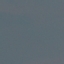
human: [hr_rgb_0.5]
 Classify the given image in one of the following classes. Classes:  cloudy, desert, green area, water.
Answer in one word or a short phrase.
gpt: water